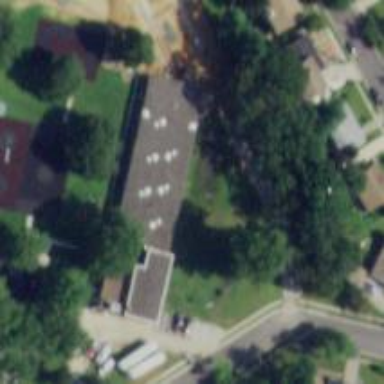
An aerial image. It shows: School.